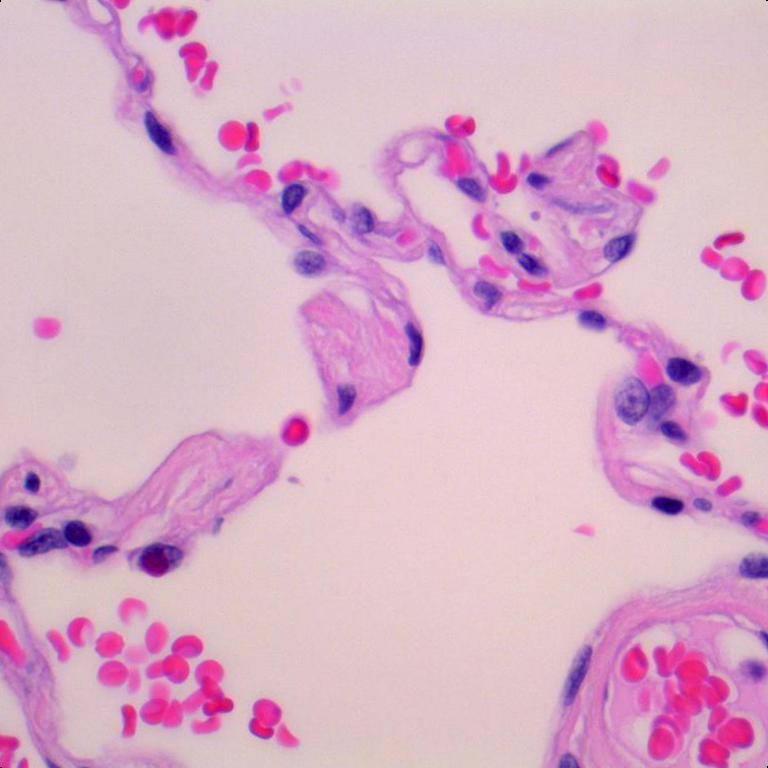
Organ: lung
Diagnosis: benign